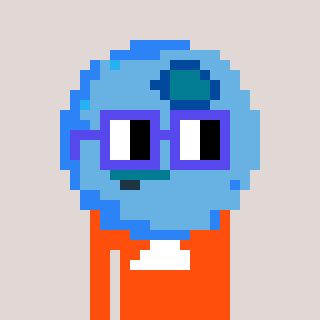
a pixel art character with square blue glasses, a blueberry-shaped head and a orange-colored body on a warm background